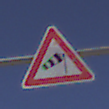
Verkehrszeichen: SeitenwindVonRechts
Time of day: Midday
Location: Outdoor (Nature)
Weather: Clear
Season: NotSpecified
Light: Natural